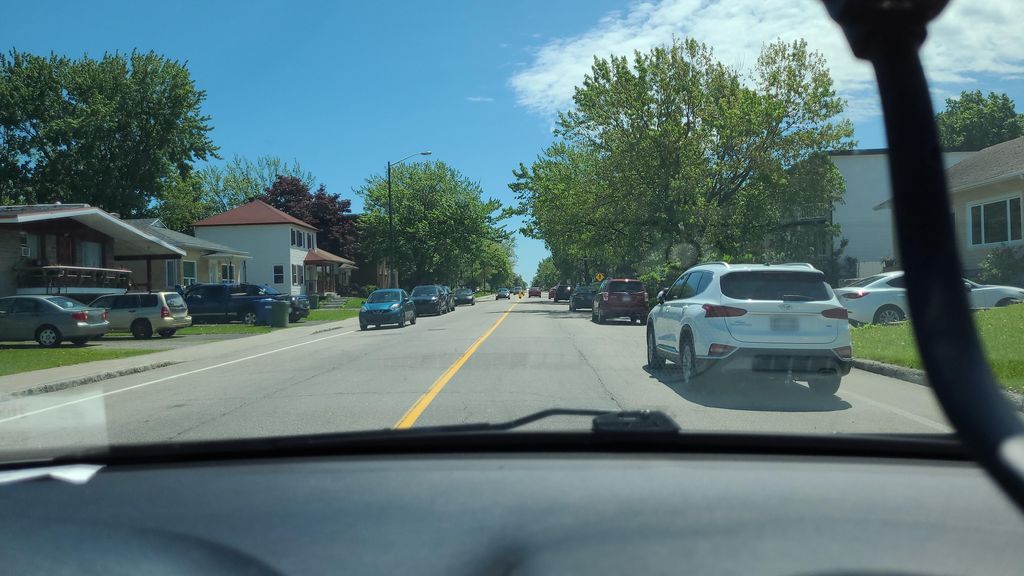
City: quebec_city